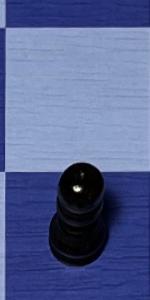
Label: Pawn_Black